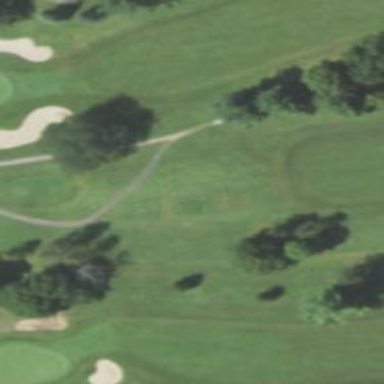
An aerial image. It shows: Path used for both walking and golf.